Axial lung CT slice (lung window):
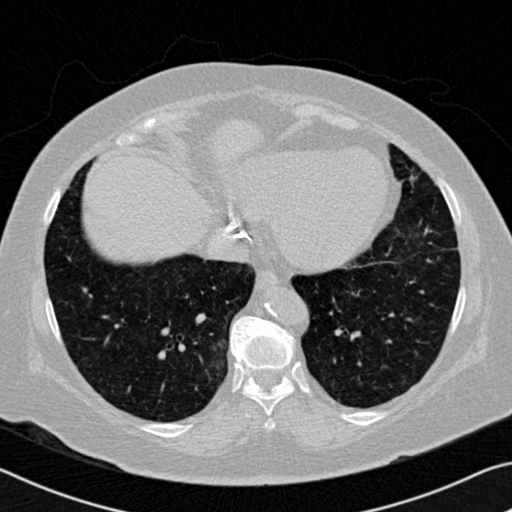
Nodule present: no